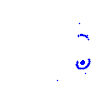
Particle: pion